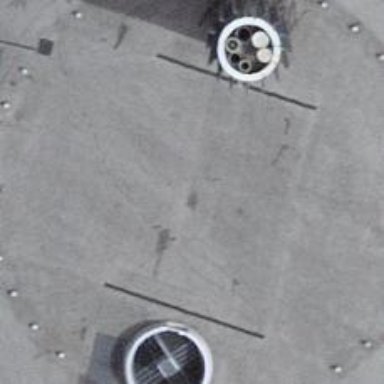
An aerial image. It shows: Generator for power supply.